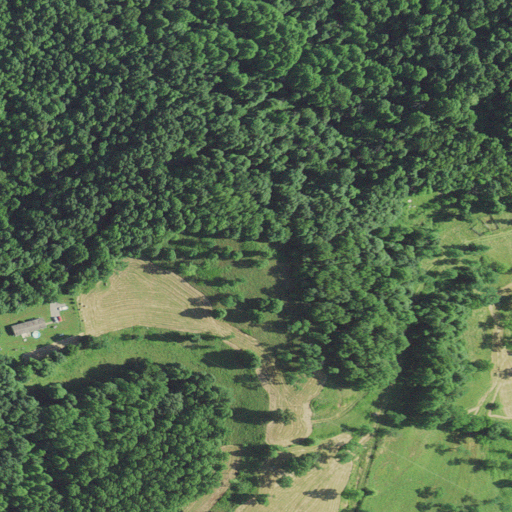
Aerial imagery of mountain in West Virginia named Beverage Knob containing deciduous forest, pasture, shrub, and open development